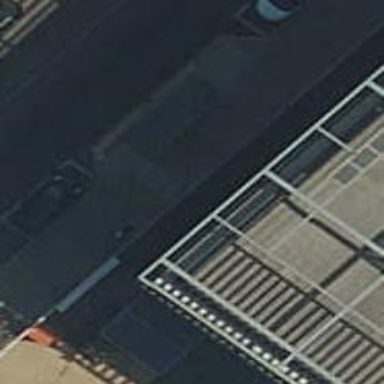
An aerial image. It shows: Bus stop with sheltered platform for public transport.